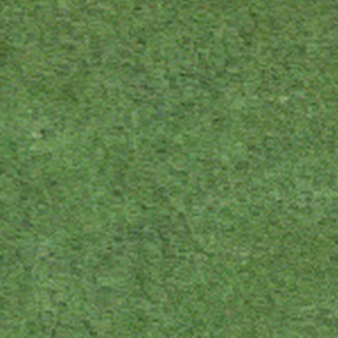
Label: other